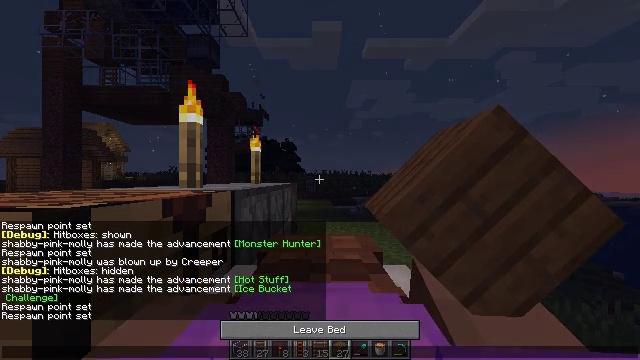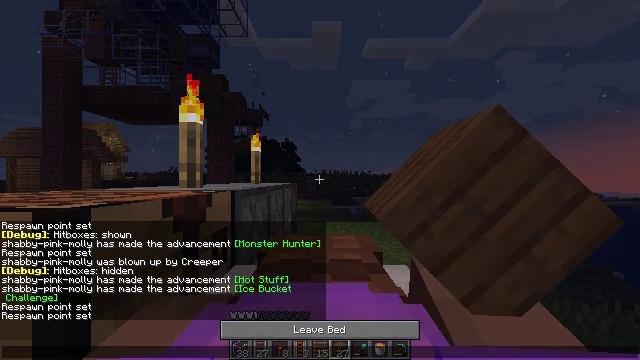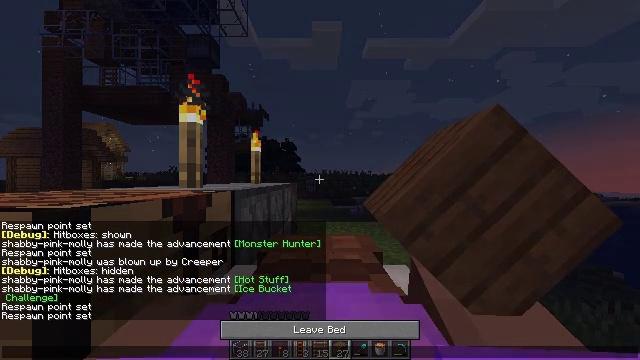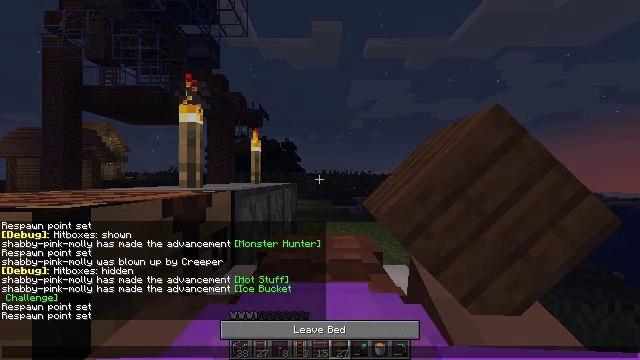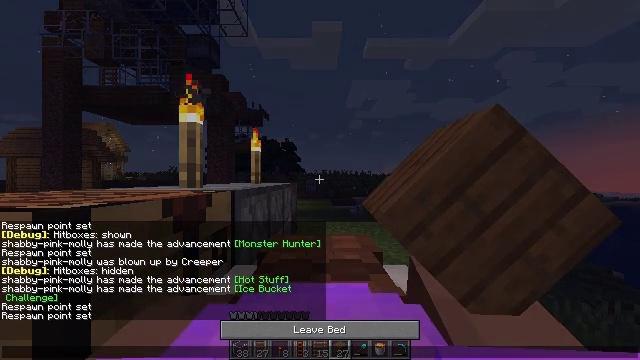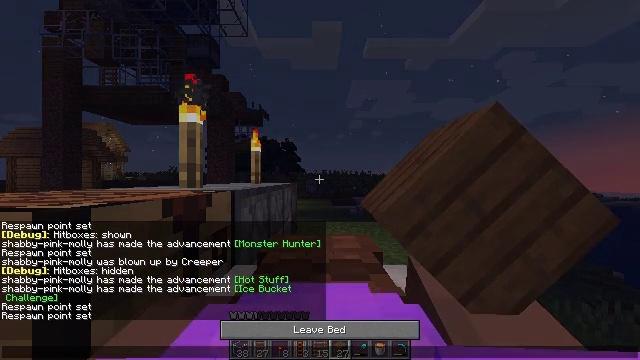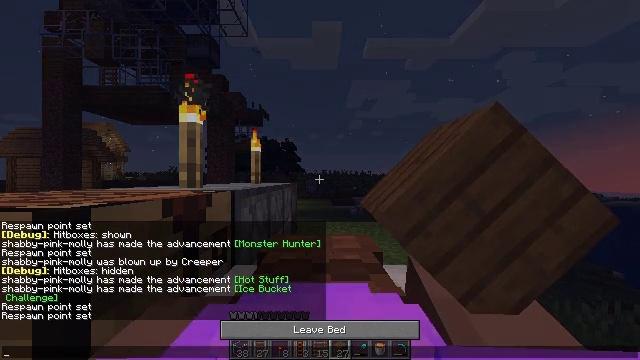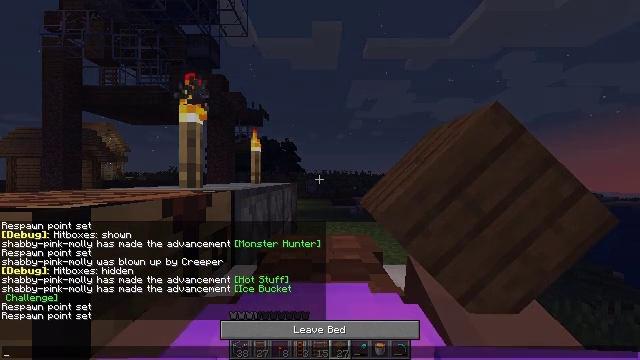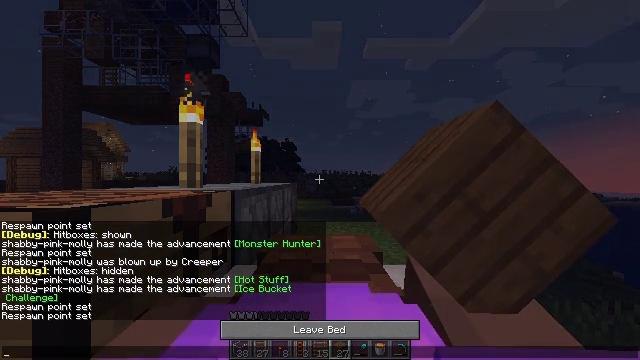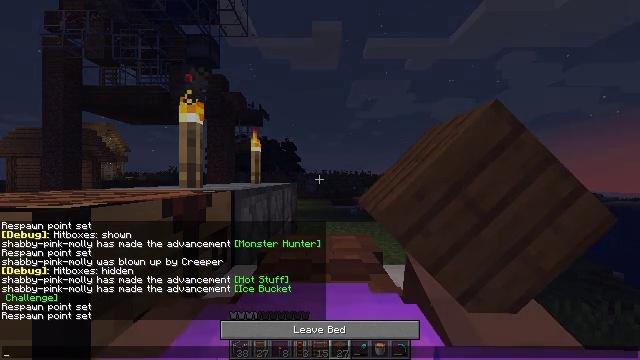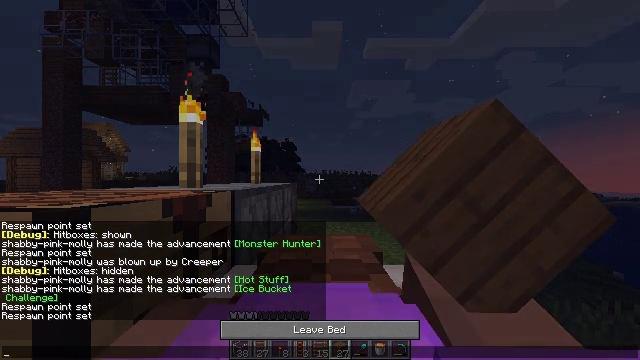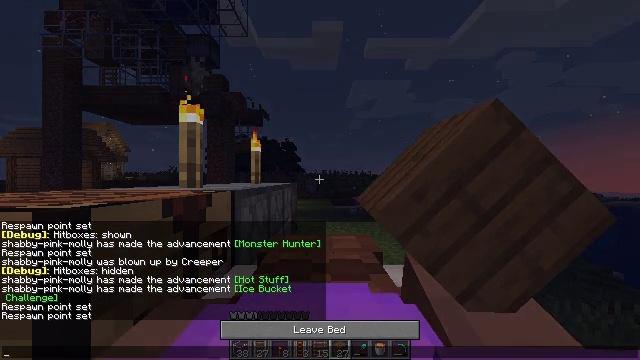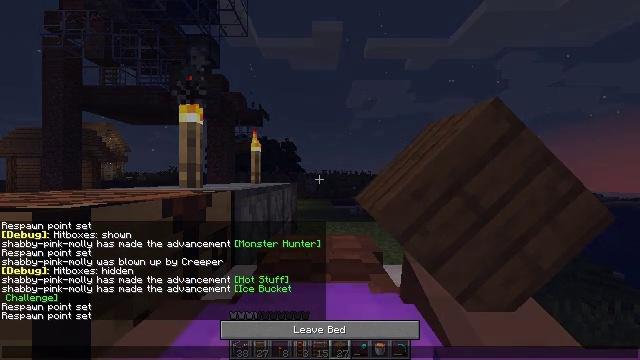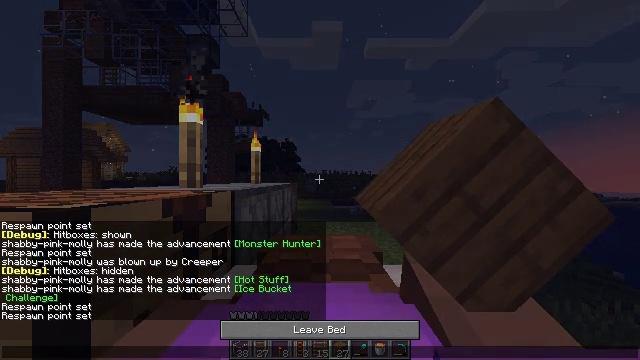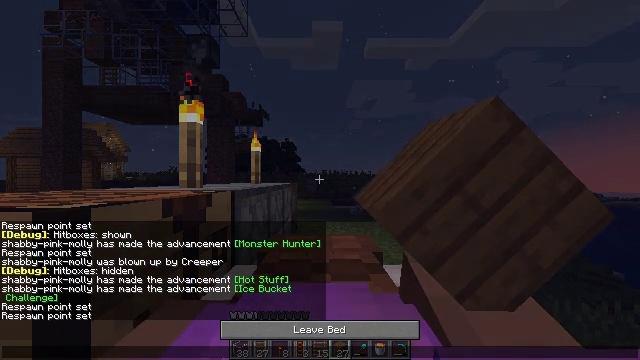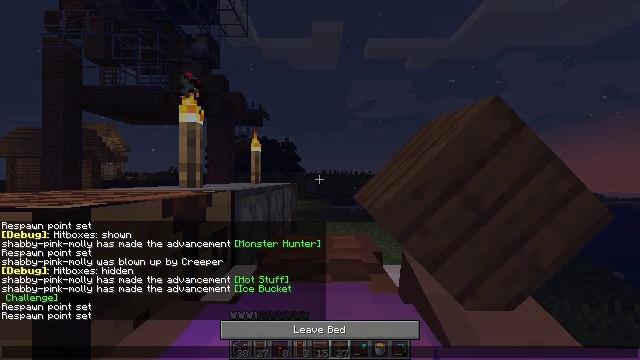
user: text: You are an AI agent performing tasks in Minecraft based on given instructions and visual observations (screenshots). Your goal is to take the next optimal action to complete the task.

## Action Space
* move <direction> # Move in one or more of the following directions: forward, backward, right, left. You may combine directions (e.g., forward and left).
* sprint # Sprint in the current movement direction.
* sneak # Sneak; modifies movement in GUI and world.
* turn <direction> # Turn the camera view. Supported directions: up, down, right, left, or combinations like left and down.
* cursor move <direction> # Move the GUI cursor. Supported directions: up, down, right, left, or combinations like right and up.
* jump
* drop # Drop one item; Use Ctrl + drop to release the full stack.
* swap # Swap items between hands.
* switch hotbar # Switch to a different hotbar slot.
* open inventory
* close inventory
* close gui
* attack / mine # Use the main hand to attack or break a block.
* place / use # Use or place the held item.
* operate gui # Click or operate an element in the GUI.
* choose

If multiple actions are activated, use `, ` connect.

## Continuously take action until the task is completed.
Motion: motion action
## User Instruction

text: Use a crafting table to craft a brown bed.
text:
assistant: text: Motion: no_op
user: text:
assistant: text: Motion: no_op
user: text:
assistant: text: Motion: no_op
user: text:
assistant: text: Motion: no_op
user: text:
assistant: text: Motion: no_op
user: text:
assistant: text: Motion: no_op
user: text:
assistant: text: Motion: no_op
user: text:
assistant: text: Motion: no_op
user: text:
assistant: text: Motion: no_op
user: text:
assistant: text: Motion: no_op
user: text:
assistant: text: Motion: no_op
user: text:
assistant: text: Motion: no_op
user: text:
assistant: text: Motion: no_op
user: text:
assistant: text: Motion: no_op
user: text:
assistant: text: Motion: no_op
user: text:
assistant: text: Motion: no_op
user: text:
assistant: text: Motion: no_op
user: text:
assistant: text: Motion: no_op
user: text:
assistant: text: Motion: no_op
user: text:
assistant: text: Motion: no_op
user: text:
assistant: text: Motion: no_op
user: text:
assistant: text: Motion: no_op
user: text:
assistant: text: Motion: no_op
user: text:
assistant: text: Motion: no_op
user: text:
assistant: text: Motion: no_op
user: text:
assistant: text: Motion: no_op
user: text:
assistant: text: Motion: no_op
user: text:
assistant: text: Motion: no_op
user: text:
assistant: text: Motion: no_op
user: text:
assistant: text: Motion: no_op